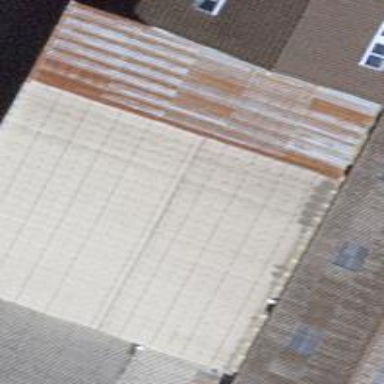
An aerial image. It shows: Industrial building.